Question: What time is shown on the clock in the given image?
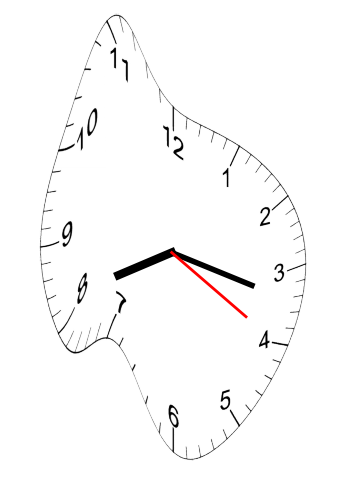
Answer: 08:17:20